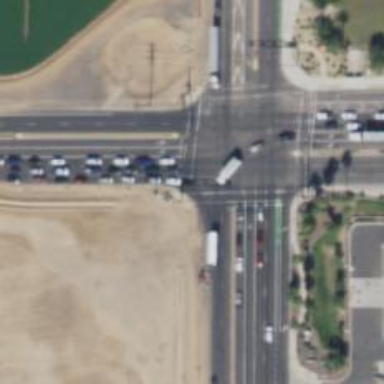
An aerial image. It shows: Solid stop line on the road.